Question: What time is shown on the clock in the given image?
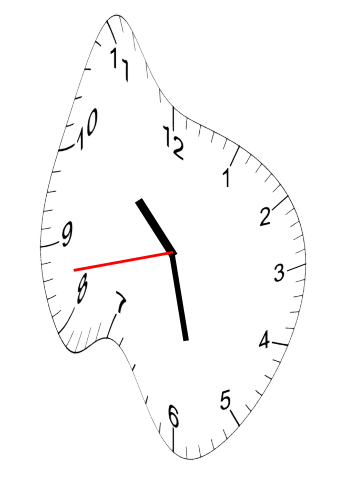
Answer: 10:27:43